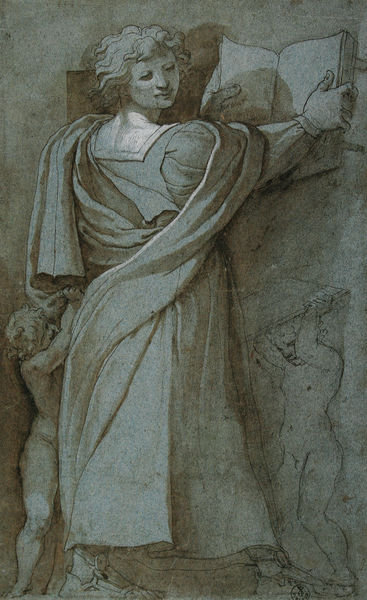
Titel: Stehender Mann mit einem offenen Buch in der Hand
Künstler: Taddeo Zuccari
Standort: Florenz
Institution: Uffizien, Gabinetto dei Disegni
Schlagwörter: kopf, mann, nackt, schatten, ausschnitt, frau, haar, kleid, rücken, skizze, stützen, zeichnung, schal, tuch, wand, falten, stehen, tragen, hände, portrait, gewand, kind, mutter, locken, kinder, engel, putto, füße, ansicht, schule, knaben, lesen, sandalen, zeigen, stola, stütze, buch, kloster, entwurf, drappiert, naked, child, plan, gelehrter, zupfen, schriftstück, putten, drehung, träger, fresco, stechen, anmutig, reading, person, idee, ärgern, weisheit, work, zerren, kid, stören, ptten, drappierug, hardship, sabotage